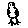
Label: bird